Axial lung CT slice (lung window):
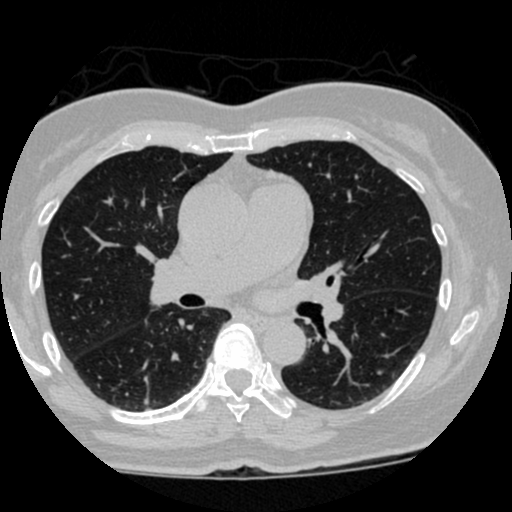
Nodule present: yes
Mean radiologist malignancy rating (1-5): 2.5